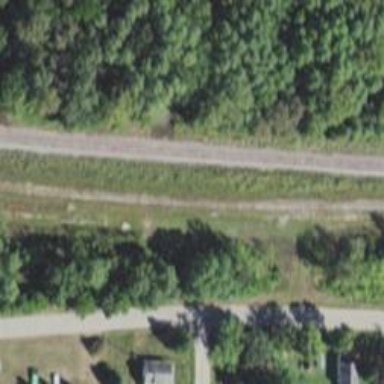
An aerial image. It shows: Railway siding with rails.